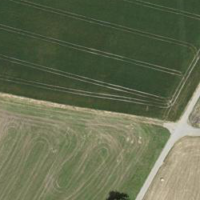
EUNIS habitat code: 52
Species observed at this site:
Fagopyrum esculentum